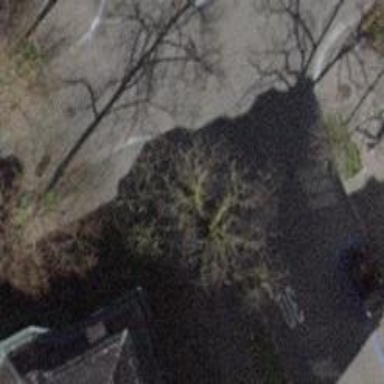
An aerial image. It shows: Sidewalk.